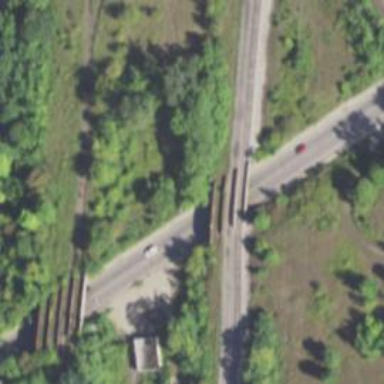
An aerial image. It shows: Abandoned railway bridge.